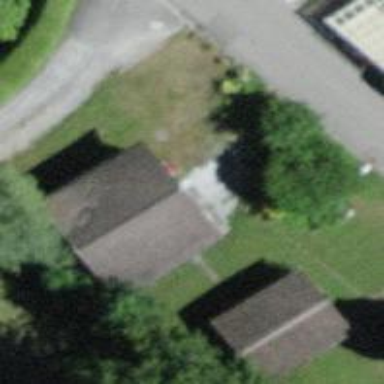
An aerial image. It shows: Garage.